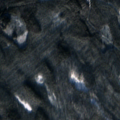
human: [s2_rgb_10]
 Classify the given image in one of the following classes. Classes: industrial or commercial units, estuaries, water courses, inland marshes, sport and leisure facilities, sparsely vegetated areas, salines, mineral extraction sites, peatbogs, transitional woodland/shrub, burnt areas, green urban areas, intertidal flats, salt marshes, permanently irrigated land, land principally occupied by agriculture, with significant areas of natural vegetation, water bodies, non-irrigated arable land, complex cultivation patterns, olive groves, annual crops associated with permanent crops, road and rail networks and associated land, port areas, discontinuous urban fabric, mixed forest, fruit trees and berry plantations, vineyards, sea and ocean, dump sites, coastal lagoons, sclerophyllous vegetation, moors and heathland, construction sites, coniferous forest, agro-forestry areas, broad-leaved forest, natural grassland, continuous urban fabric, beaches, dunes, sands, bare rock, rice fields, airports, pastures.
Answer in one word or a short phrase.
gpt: coniferous forest, mixed forest